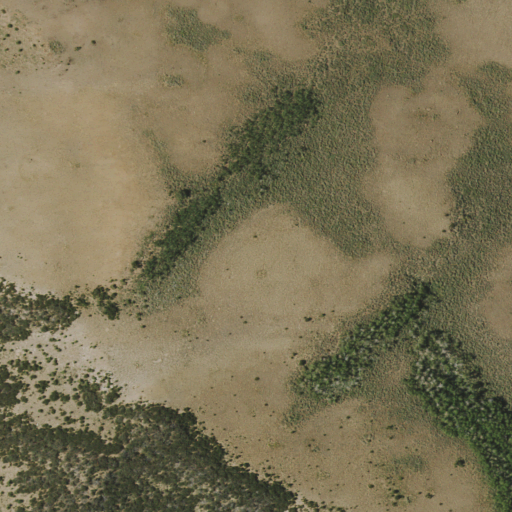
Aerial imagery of mountain in Nevada named Horse Heaven Mountain containing shrub and evergreen forest